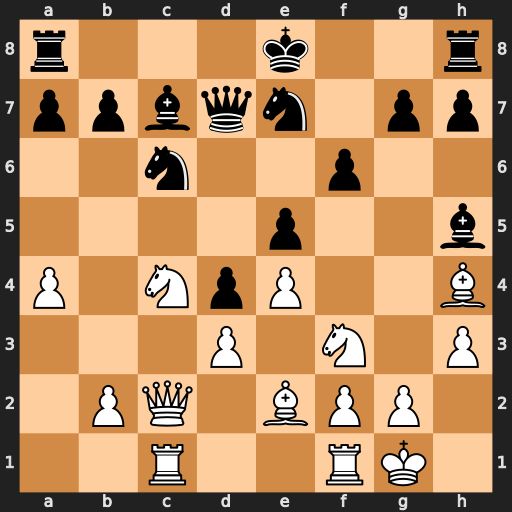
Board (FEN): r3k2r/ppbqn1pp/2n2p2/4p2b/P1NpP2B/3P1N1P/1PQ1BPP1/2R2RK1
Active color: w
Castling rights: kq
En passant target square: -
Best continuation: Nfxe5 fxe5 Bxh5+